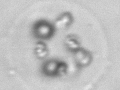
Label: Phaeocystis